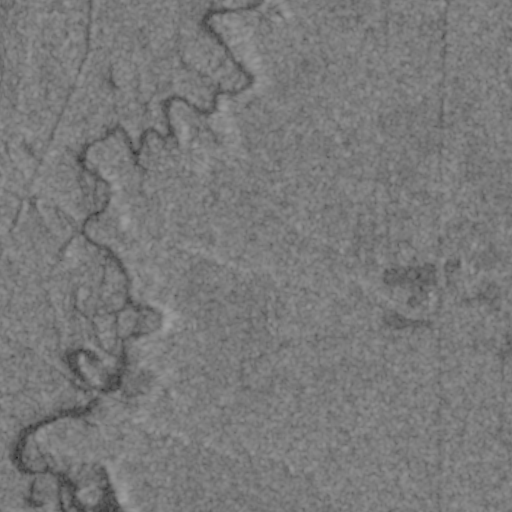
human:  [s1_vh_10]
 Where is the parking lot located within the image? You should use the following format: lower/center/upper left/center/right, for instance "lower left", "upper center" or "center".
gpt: The parking lot is located in the lower left of the image.
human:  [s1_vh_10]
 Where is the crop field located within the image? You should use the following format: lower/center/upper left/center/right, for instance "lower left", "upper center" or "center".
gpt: There is no crop field in the image.

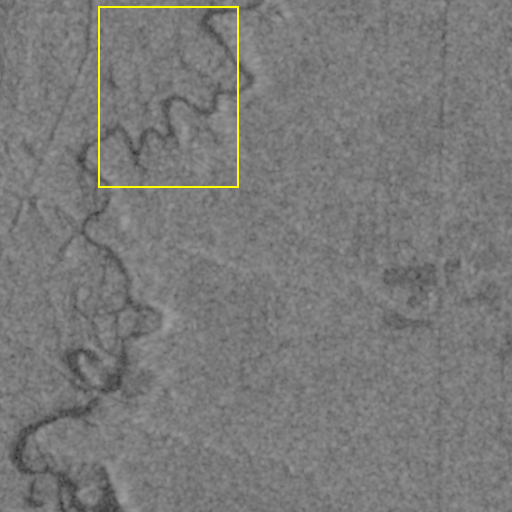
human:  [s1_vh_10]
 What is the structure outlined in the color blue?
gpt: There is no blue outline.
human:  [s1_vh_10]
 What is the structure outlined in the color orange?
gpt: There is no structure outlined in orange.